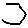
Label: hexagon